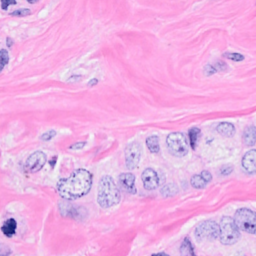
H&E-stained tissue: Breast